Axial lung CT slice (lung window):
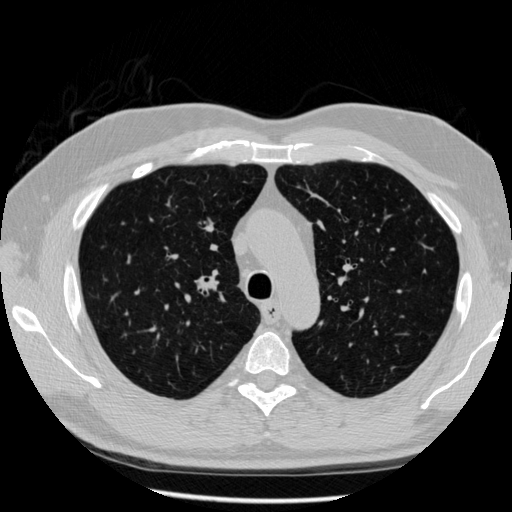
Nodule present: no